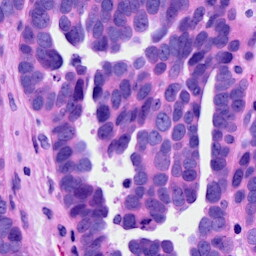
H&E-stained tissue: Ovarian